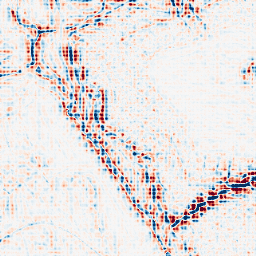
Category: wavelet
Decomposition family: wavelet_reverse_biorthogonal
Decomposition parameters: wavelet: rbio2.4
level: 3
Upsampling method: sinc_blackman
Upsampling parameters: scale: 4
kernel_size: 4
Upsampling scale: 4